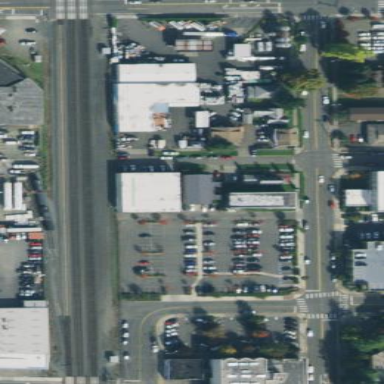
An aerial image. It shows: Commercial area.